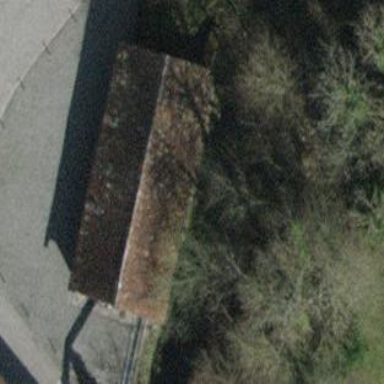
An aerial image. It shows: Museum building.